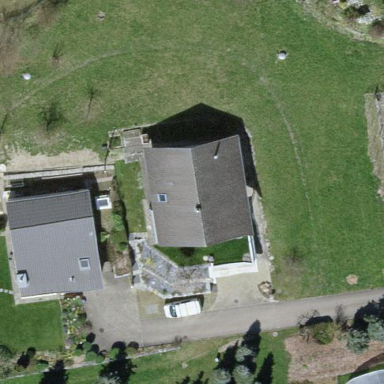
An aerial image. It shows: Detached building.